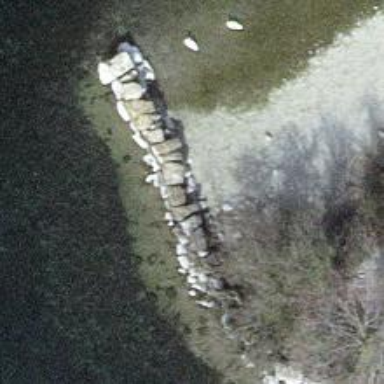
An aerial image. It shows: Breakwater structure.